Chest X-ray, PA view. Patient: 78 years old, sex M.
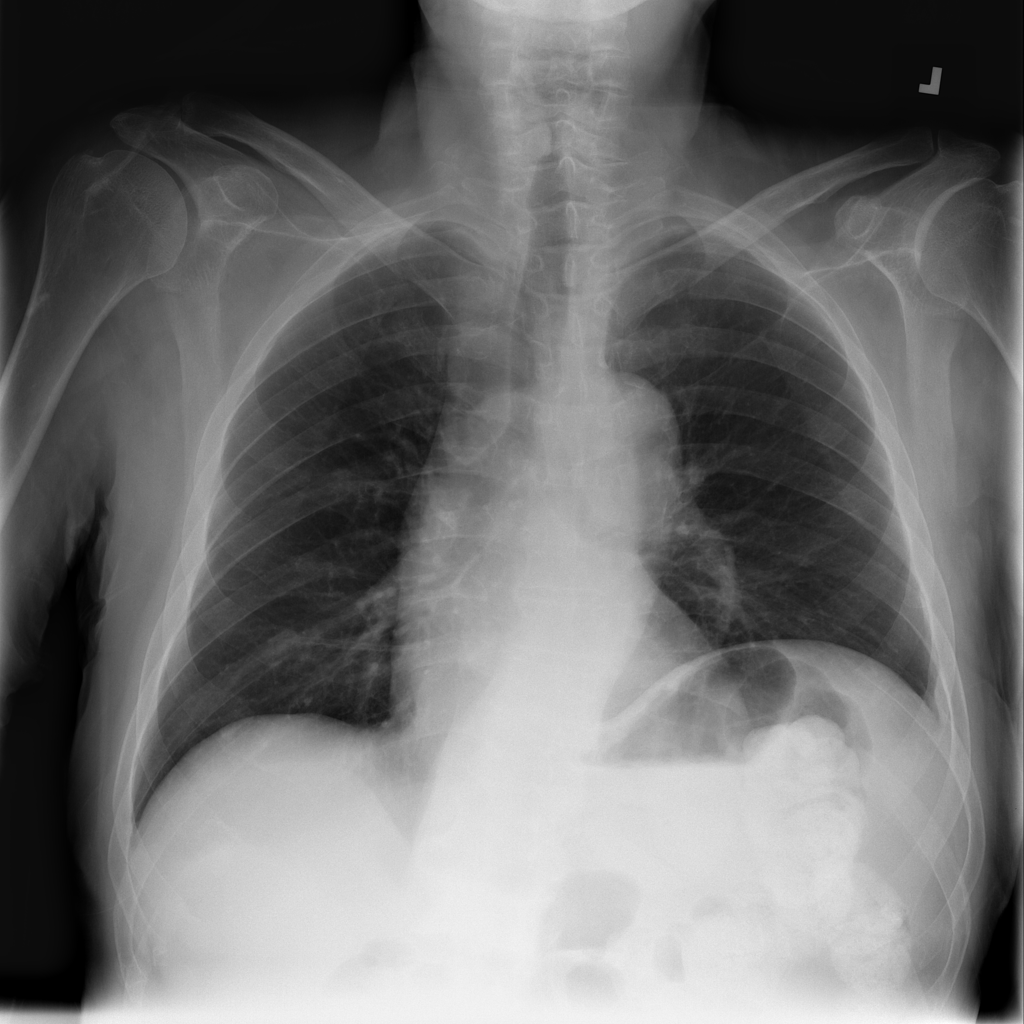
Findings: No Finding